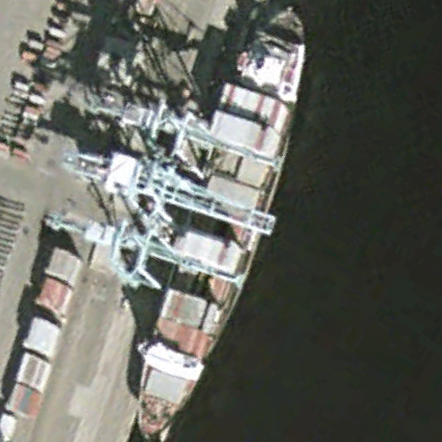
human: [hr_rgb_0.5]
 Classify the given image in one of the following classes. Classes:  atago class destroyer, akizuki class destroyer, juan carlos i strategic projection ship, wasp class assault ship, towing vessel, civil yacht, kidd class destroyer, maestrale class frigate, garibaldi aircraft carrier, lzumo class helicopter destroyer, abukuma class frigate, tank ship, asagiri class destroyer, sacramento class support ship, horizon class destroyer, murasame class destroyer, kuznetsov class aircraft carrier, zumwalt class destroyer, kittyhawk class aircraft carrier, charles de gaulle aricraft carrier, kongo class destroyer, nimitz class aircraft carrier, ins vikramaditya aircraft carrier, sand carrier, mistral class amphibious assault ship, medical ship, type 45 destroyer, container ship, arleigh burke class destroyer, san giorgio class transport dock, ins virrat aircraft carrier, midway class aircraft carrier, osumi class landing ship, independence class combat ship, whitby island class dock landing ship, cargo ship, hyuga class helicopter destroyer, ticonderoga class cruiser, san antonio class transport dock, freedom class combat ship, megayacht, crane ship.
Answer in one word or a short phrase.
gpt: Container ship